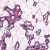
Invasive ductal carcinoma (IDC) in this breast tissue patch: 0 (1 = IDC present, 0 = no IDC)